在棱长为 1 的正方体 \(ABCD-A_1B_1C_1D_1\) 中，\(E,F\) 分别为 \(AB,CC_1\) 的中点，则三棱锥 \(A_1-DEF\) 的体积为（）
\vspace{2em}
\noindent
A. \(\dfrac{5}{24}\) \quad B. \(\dfrac{7}{24}\) \quad C. \(\dfrac{3}{8}\) \quad D. \(\dfrac{5}{8}\)
【解答】
\noindent
【答案】A
\vspace{1em}
\noindent
【分析】延长 \(A_1A\) 到 \(K\)，使 \(AK=\dfrac{1}{4}\)，易得 \(KE \parallel DF\)，再利用体积转化 \(V_{A_1-DEF}=V_{E-A_1DF}=V_{K-A_1DF}=V_{F-A_1DK}\) 即可求解。
\vspace{1em}
\noindent
【详解】如图，延长 \(A_1A\) 到 \(K\)，使 \(AK=\dfrac{1}{4}\)，连接 \(KE\)，\(KD\)，\(KF\)，
\noindent
设 \(BB_1\) 中点为 \(M\)，易得 \(AM \parallel DF\)，又 \(AK=\dfrac{1}{4}\)，\(E\) 为 \(AB\) 中点，
\noindent
所以 \(KE \parallel AM\)，即 \(KE \parallel DF\)，
\noindent
\(DF \subset\) 平面 \(A_1DF\)，\(KE\) 不在平面 \(A_1DF\) 内，所以 \(KE \parallel\) 平面 \(A_1DF\)，
\noindent
所以 \(V_{A_1-DEF}=V_{E-A_1DF}=V_{K-A_1DF}=V_{F-A_1DK}=\dfrac{1}{3}S_{\triangle A_1DK} \cdot CD\)，
\noindent
因为 \(S_{\triangle A_1DK}=\dfrac{1}{2}A_1K \cdot AD=\dfrac{5}{8}\)，所以 \(V_{A_1-DEF}=\dfrac{5}{24}\)。
\vspace{2em}
\noindent

故答案为：A.
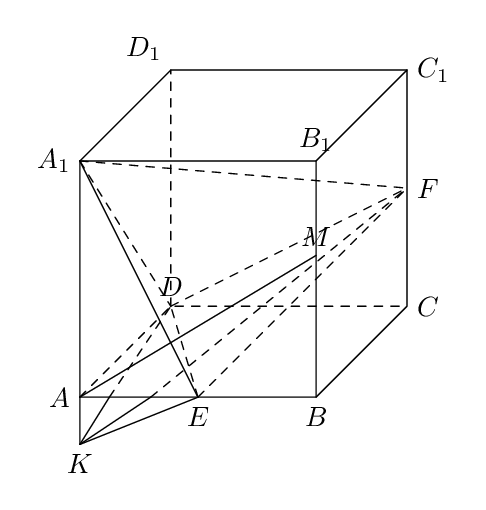